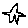
Label: star